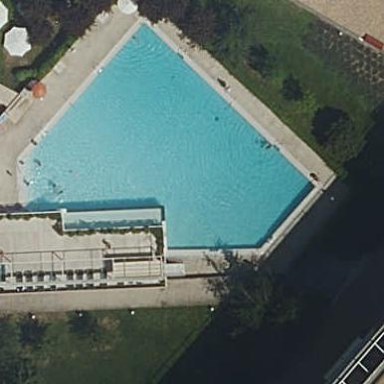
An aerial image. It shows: Swimming pool located in leisure land.